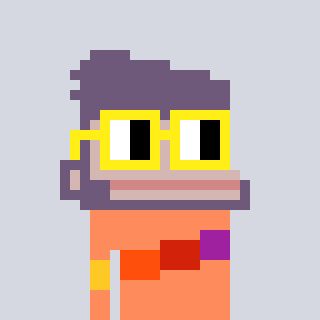
a pixel art character with square yellow glasses, a ape-shaped head and a peachy-colored body on a cool background